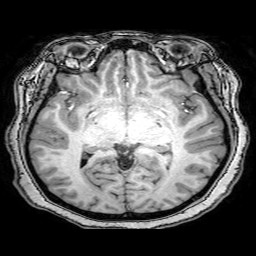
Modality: T1w
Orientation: coronal
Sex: female
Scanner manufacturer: philips
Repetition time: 0.008078 s
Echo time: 0.0037 s